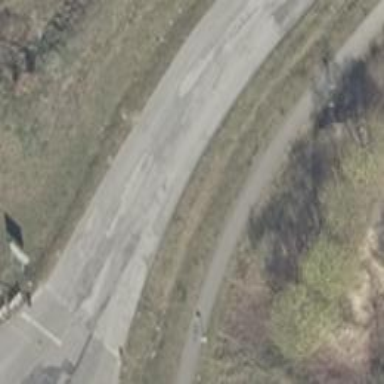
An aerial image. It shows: Tertiary road with asphalt surface. The road has lane markings and the right sidewalk also has asphalt surface.